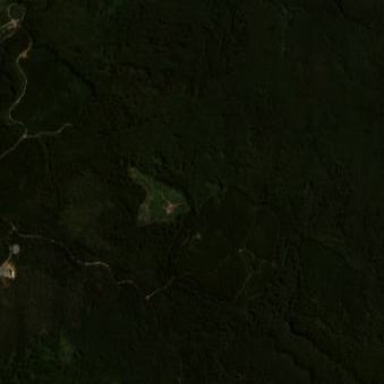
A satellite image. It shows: Forestry area.